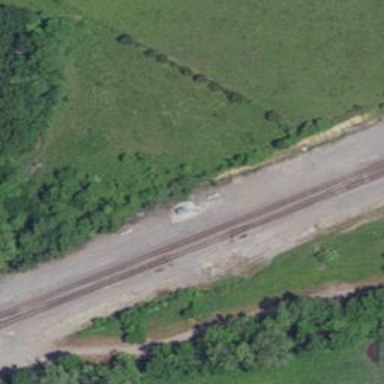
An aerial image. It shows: Railway crossover.